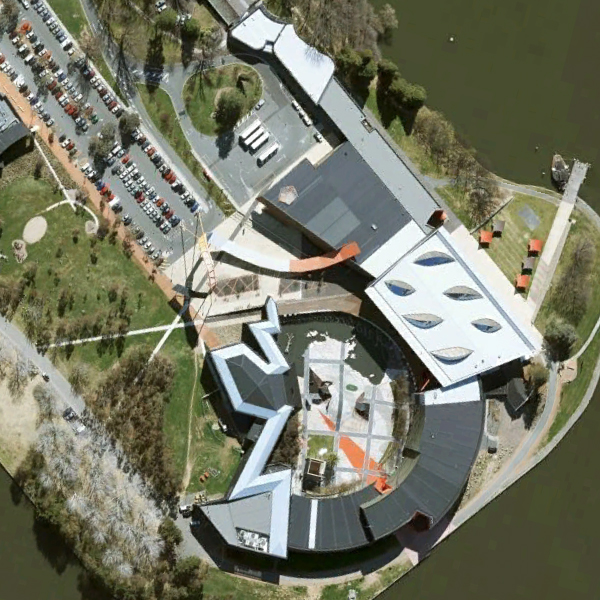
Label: Center